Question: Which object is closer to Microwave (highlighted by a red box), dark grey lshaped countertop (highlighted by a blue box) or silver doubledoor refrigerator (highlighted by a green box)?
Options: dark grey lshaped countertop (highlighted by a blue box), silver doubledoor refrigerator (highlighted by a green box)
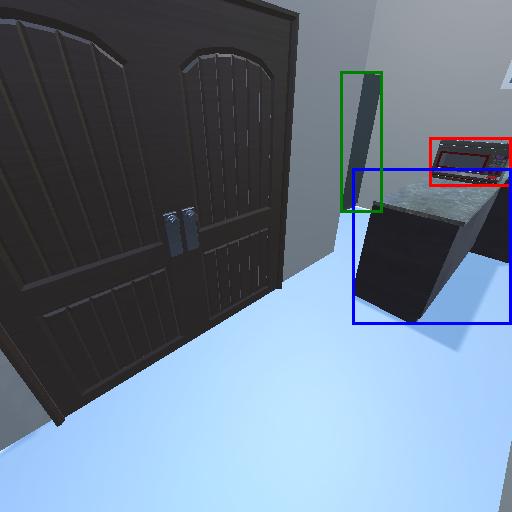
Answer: dark grey lshaped countertop (highlighted by a blue box)